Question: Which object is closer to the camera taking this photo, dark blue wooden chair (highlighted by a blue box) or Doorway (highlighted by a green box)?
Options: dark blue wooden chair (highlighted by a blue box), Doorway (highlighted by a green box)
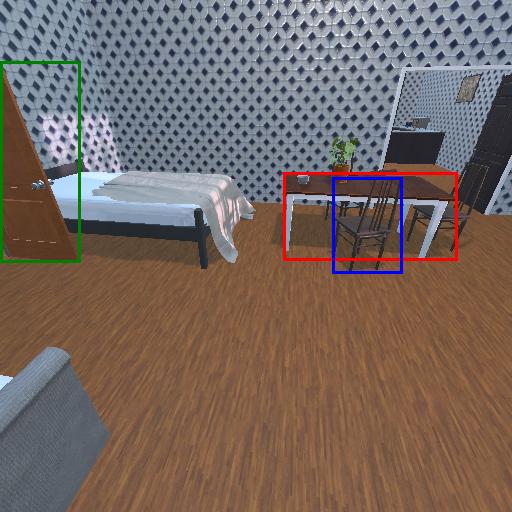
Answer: dark blue wooden chair (highlighted by a blue box)